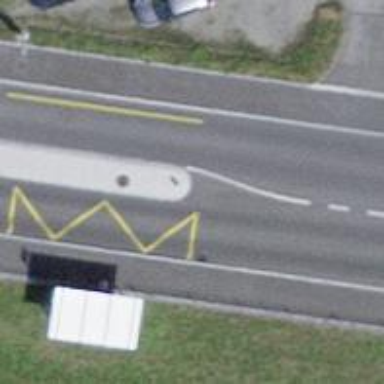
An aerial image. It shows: Bus stop equipped with public transport stop position.